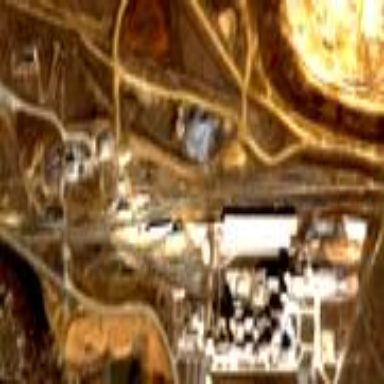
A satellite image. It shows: Industrial area with factory. The works are man-made.